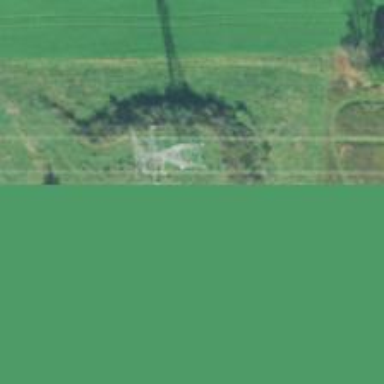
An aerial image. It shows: Lattice structure tower used for power transmission.